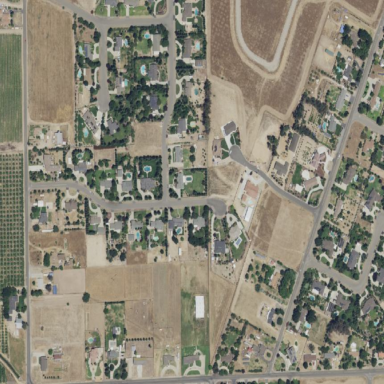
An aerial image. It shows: Rural residential area with landuse designated as residential.